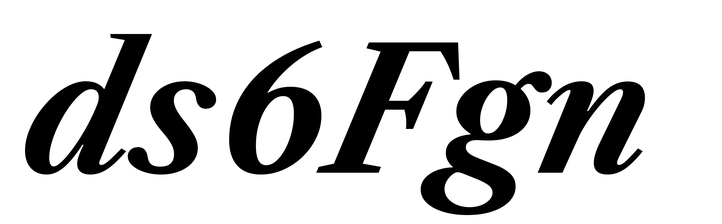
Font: LibreCaslonText-Italic_Bold_Italic